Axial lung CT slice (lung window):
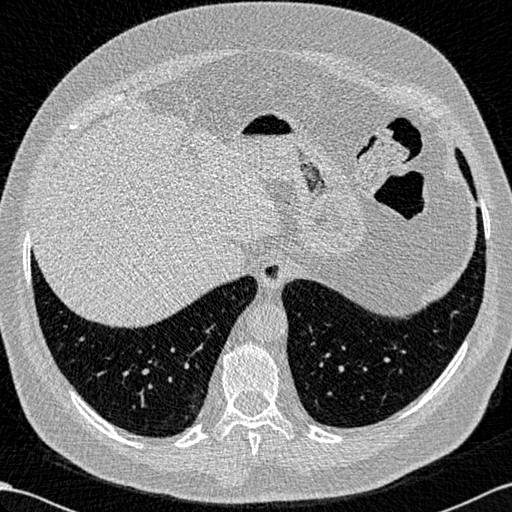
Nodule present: no